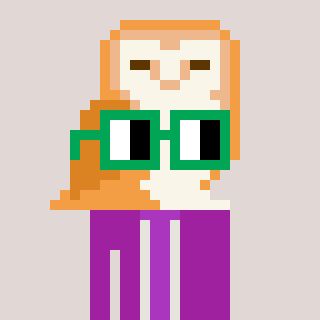
a pixel art character with square green glasses, a owl-shaped head and a magenta-colored body on a warm background